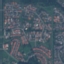
Land use / land cover class: Residential